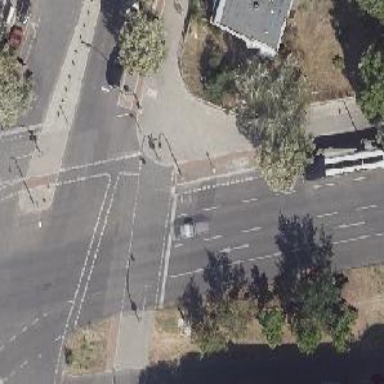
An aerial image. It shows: Crossing on the footway with traffic signals.